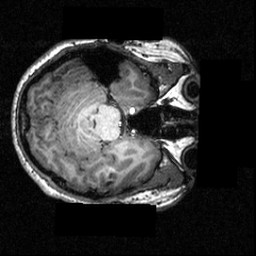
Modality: T1w
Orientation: axial
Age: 20
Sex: male
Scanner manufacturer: siemens
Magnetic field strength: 3.951 T
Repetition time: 1.5 s
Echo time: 0.00335 s